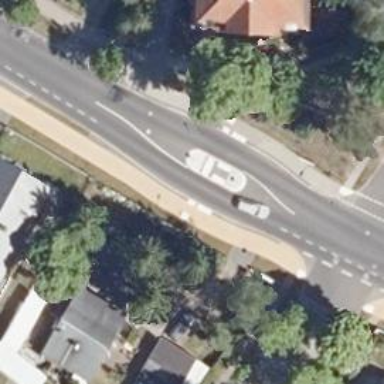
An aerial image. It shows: Secondary road with asphalt surface. There are sidewalks on both sides and cycle lane on the left.